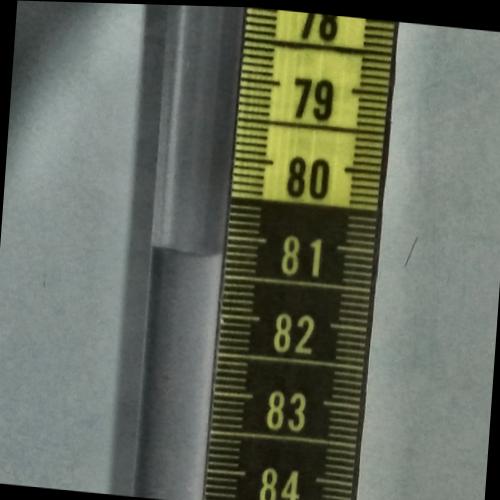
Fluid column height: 81.2 cm